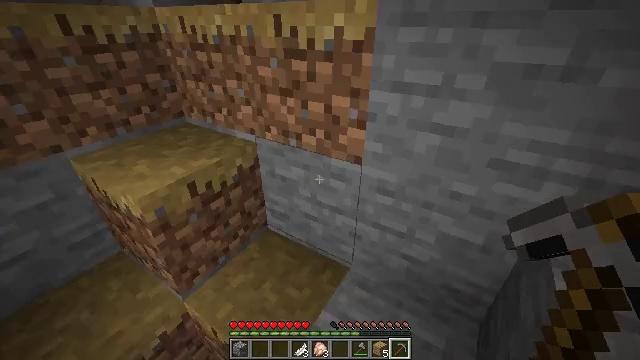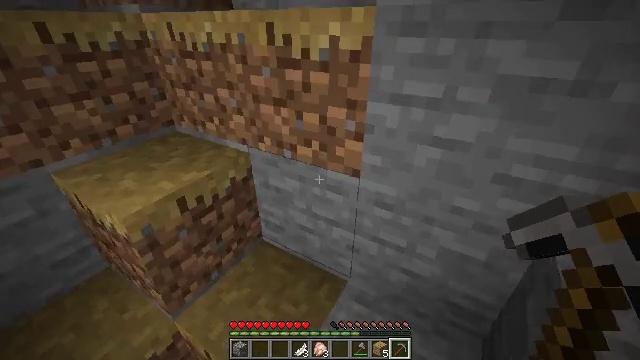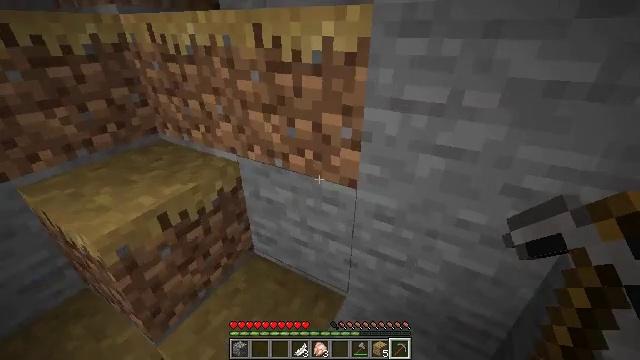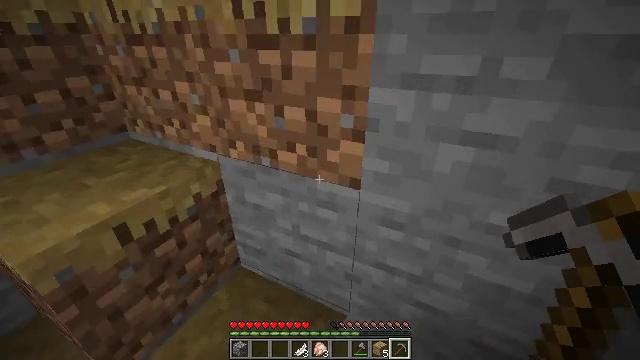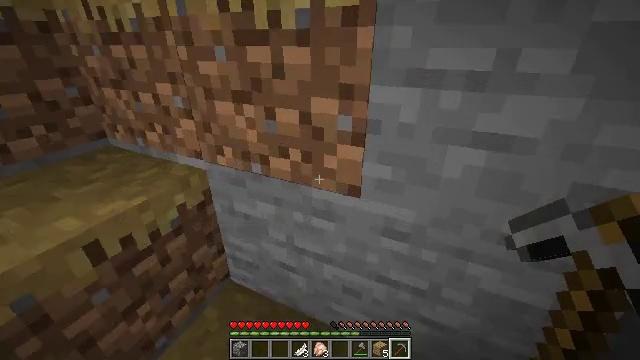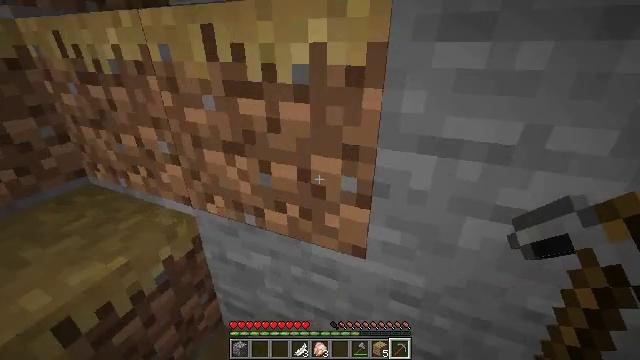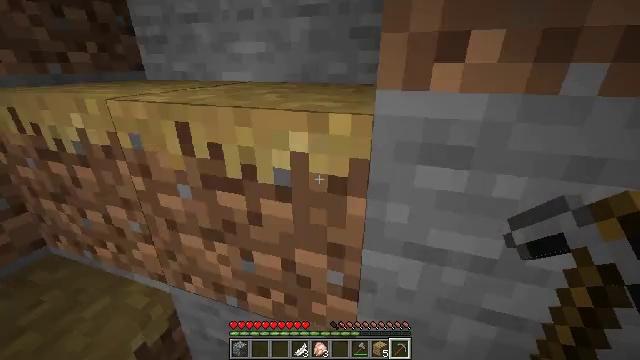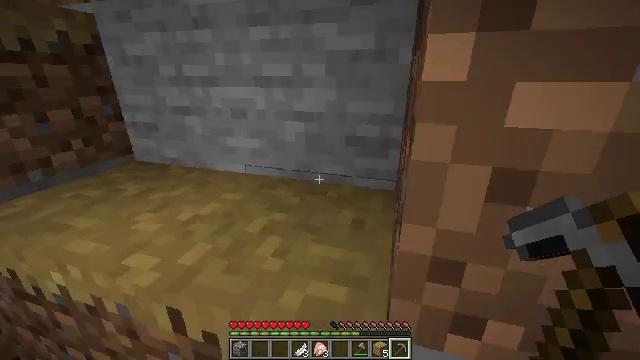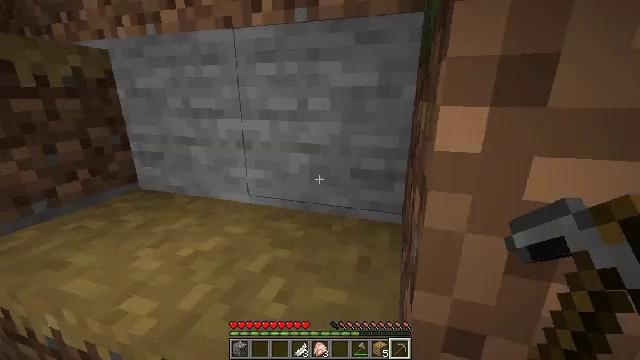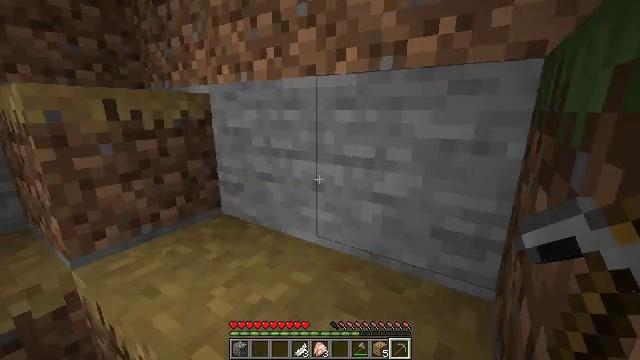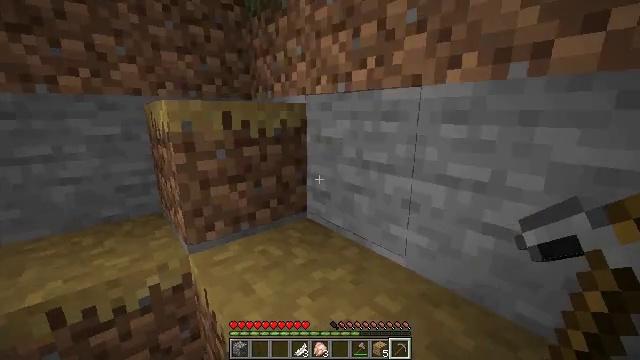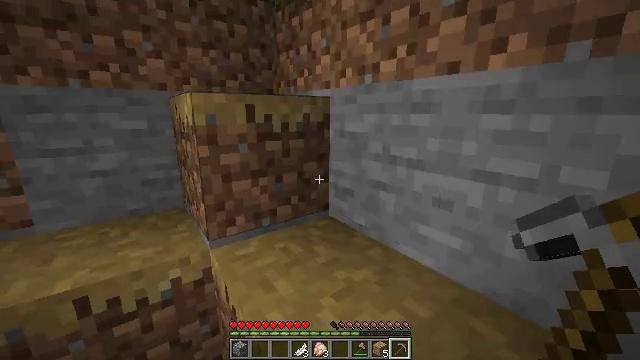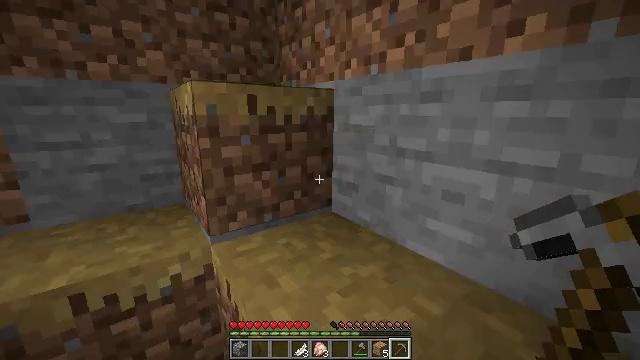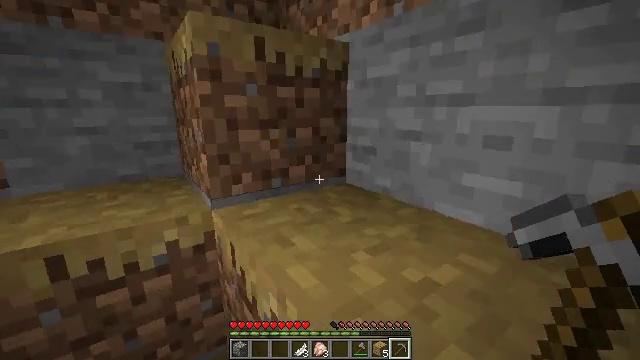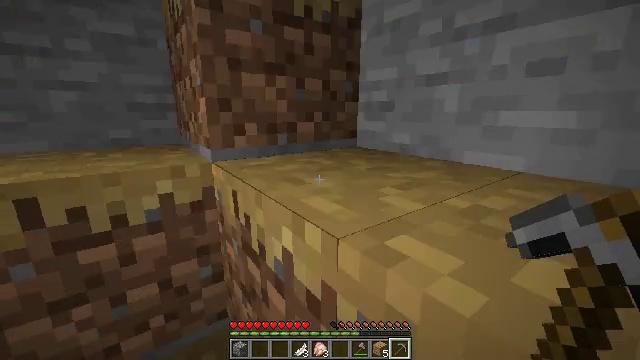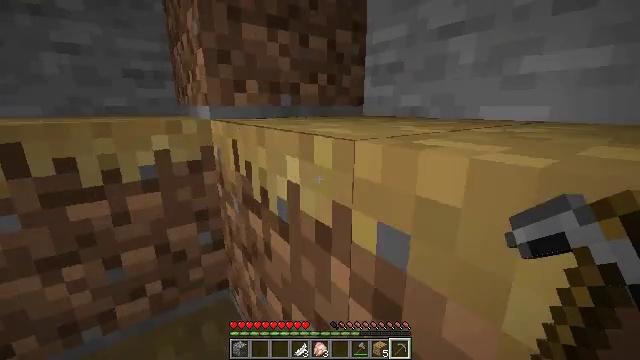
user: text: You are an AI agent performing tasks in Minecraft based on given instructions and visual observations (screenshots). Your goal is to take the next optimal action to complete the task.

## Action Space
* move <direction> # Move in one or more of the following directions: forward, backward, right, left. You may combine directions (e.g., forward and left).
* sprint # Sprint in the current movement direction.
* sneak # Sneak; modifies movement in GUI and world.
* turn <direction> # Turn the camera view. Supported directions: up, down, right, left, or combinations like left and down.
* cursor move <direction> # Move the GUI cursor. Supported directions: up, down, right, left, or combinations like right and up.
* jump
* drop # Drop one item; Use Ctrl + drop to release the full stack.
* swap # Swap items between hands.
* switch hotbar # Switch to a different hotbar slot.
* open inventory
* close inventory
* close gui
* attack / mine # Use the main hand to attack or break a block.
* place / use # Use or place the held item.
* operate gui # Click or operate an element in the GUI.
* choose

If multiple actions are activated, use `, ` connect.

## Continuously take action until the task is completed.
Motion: motion action
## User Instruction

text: Break the stripped oak wood blocks.
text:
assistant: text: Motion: move forward, turn right
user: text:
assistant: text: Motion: move forward, turn right
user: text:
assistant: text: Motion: move forward, turn right and up
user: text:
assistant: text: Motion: move forward, turn right and up
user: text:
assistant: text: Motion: move forward, turn right, jump
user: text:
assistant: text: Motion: move forward, turn right and up, jump
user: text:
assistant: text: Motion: move forward, turn right and up, jump
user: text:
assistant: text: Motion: move forward, turn up, jump
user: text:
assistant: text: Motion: move forward, turn left and up, jump
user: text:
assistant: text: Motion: move forward, turn left
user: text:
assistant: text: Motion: move forward, turn left
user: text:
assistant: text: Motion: move forward
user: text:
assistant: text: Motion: move forward
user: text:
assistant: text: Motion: move forward
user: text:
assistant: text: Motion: move forward
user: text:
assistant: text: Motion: move forward, turn down, jump
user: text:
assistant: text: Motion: move forward, jump
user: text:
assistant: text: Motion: move forward, turn right, jump
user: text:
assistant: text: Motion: move forward, turn right, jump
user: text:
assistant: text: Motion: move forward, turn right, jump
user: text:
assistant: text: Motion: move forward, turn right, jump
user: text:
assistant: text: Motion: move forward, jump
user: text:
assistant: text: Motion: move forward, jump
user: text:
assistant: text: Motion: move forward, jump
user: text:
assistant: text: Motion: move forward, turn up, jump
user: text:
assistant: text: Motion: move forward, turn up, jump
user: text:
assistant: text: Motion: move forward, turn up, jump
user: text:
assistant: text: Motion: move forward, turn down, jump
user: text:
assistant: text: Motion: move forward, turn right and down, jump
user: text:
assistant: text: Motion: move forward, turn right, jump